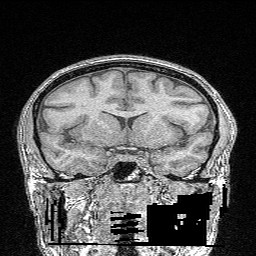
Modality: FLASH
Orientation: sagittal
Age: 29
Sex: male